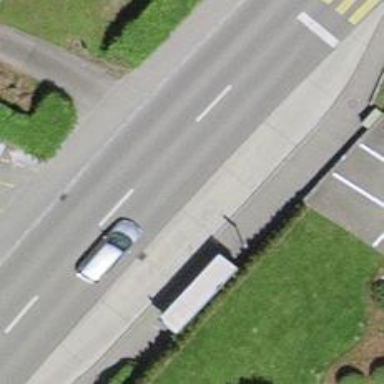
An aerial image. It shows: Bus stop with stop position for public transport.